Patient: sex F, age 34
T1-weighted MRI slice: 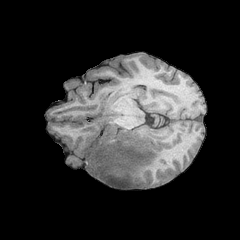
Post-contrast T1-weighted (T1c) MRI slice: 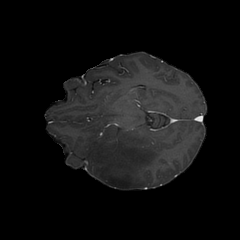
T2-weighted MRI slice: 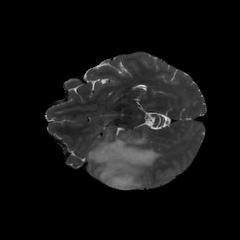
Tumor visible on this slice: yes
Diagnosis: Astrocytoma, IDH-mutant
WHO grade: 3